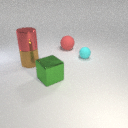
large red metal cylinder above large brown metal cylinder